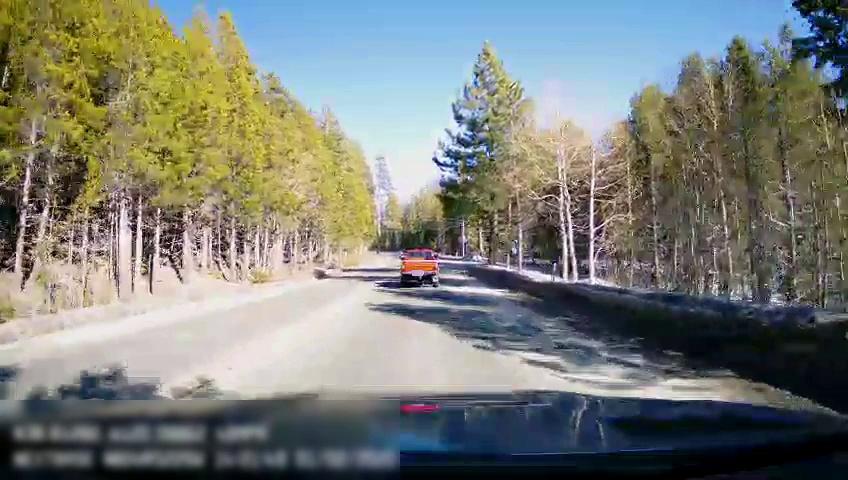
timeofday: Day
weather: Sunny
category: Drivable Space
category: Vehicles | SUV
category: Vehicles | Truck